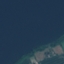
Land use / land cover: SeaLake